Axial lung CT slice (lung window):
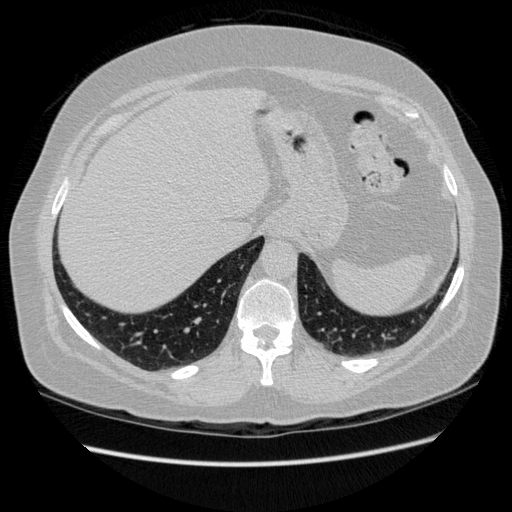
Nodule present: no